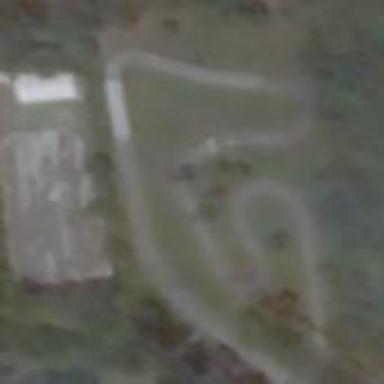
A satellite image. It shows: Karting raceway for sports enthusiasts.